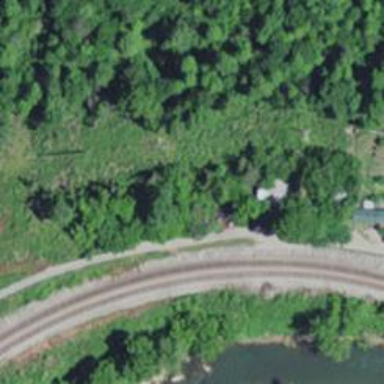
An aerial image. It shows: Rail spur service.